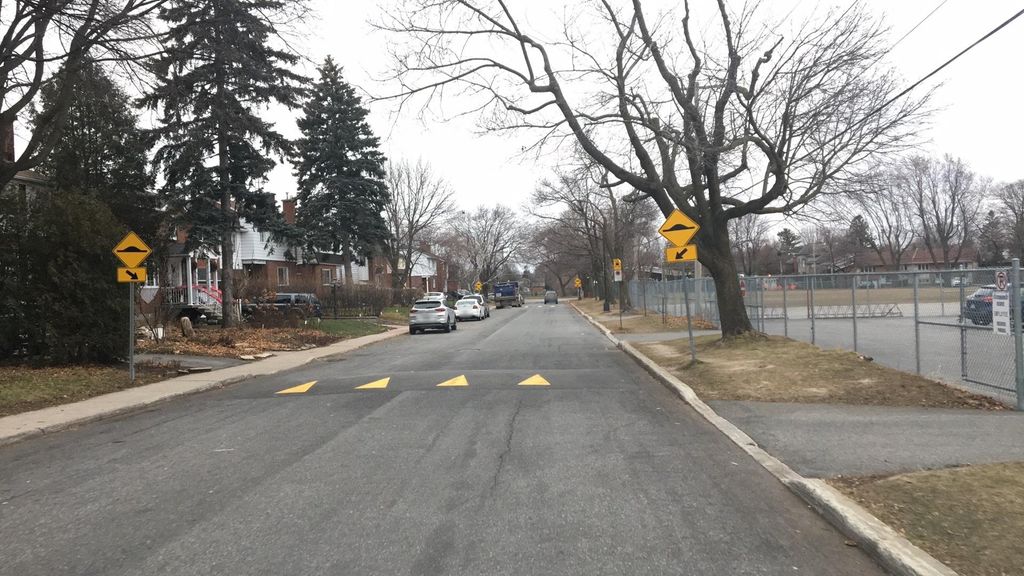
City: montreal